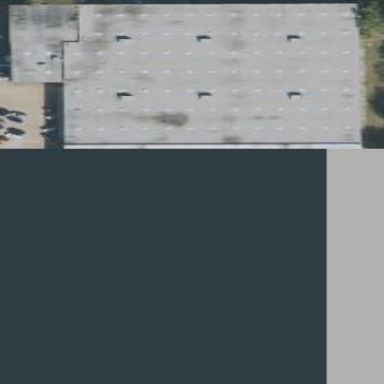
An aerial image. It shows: Warehouse.